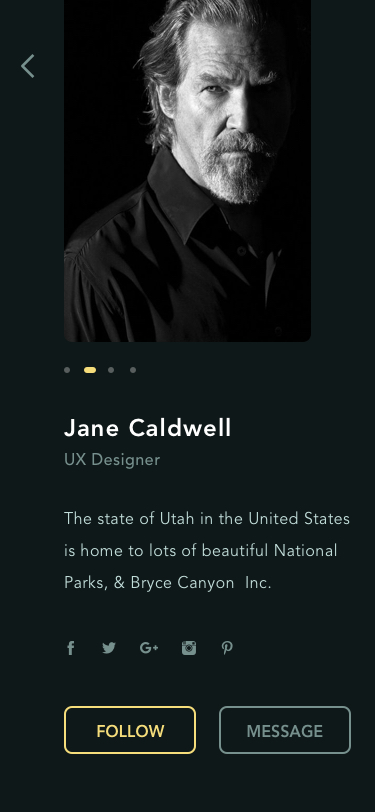
Text in this UI design:
Jane Caldwell
UX Designer
The state of Utah in the United States is home to lots of beautiful National Parks, & Bryce Canyon  Inc.